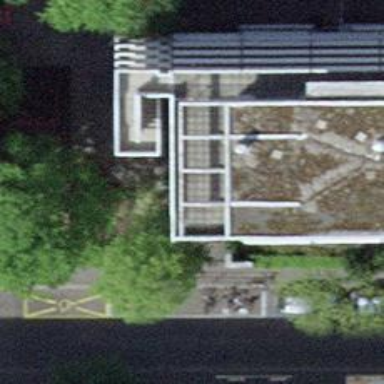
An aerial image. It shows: Library.